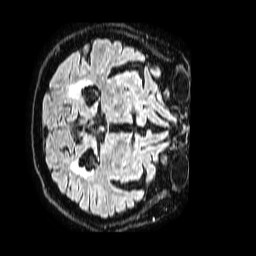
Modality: FLAIR
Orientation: axial
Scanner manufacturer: philips
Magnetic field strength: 1.5 T
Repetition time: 4.8 s
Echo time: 0.3 s